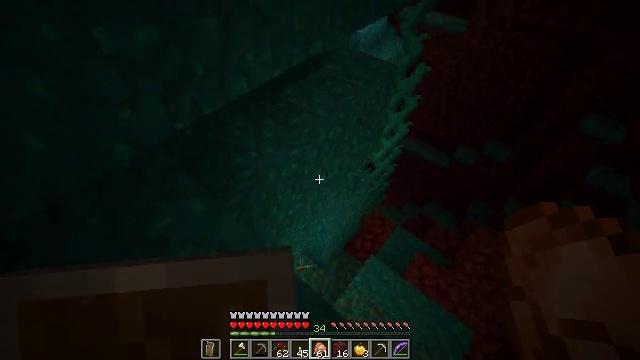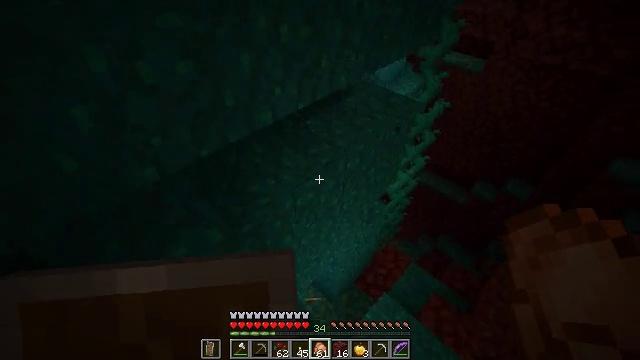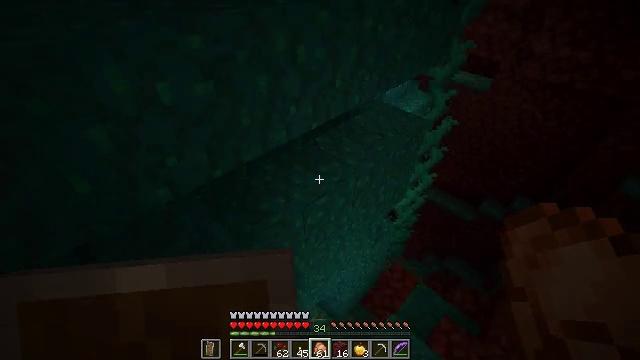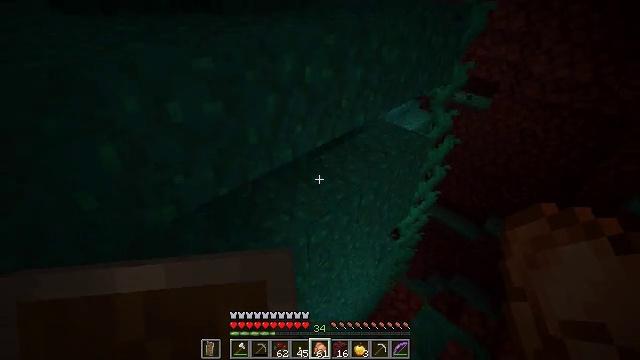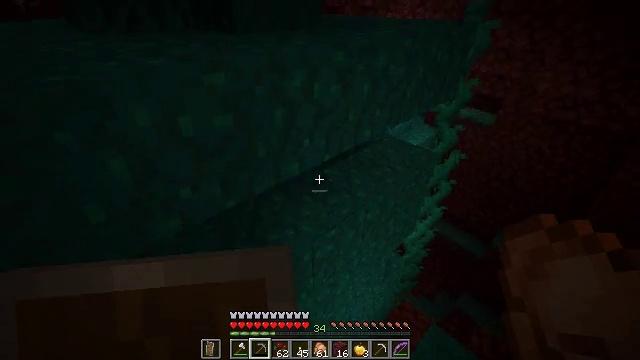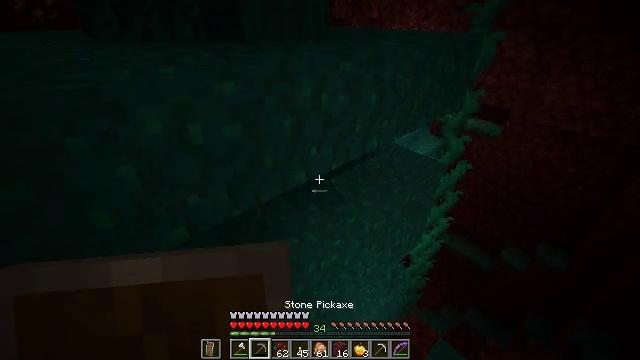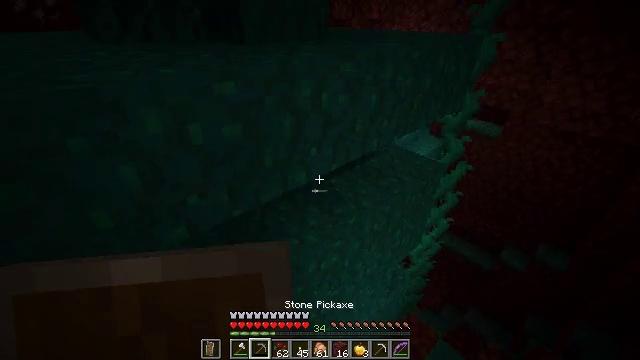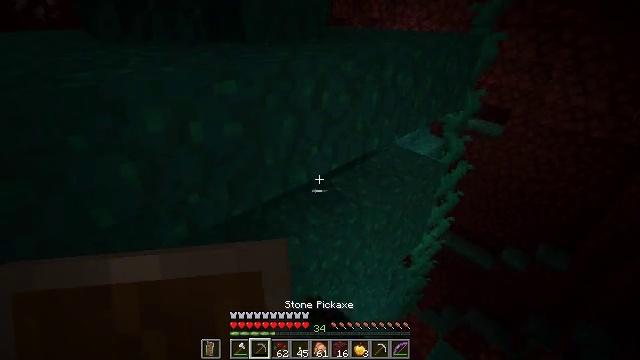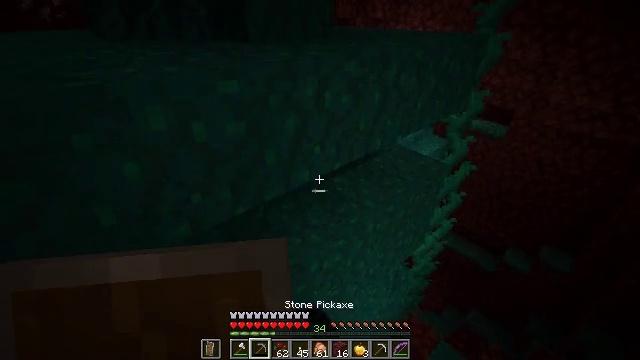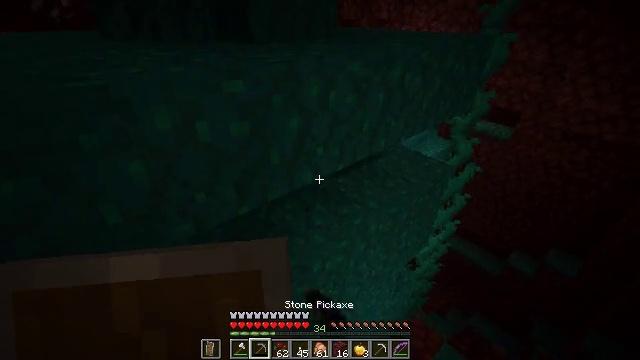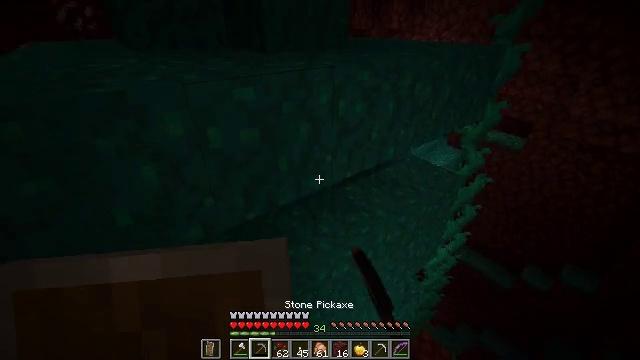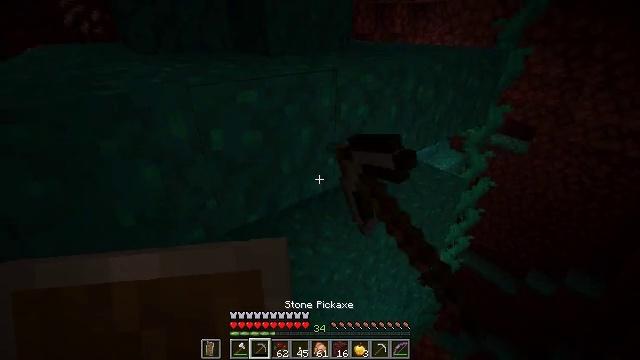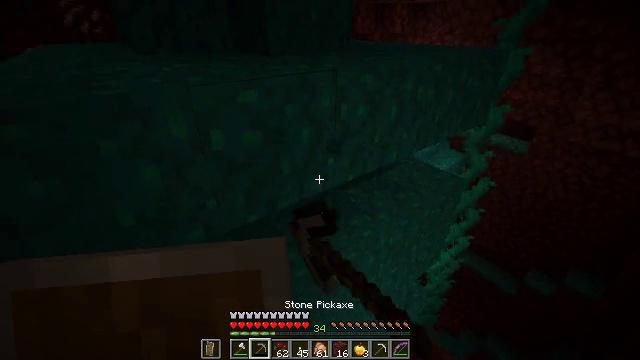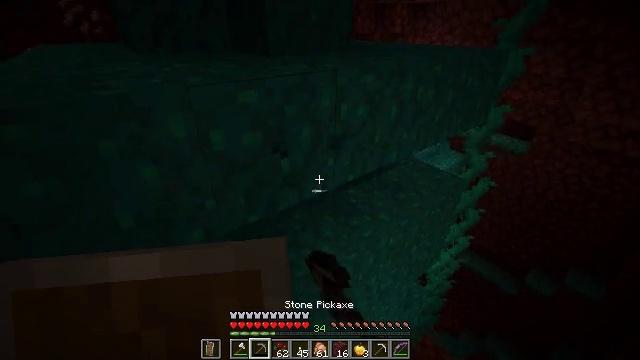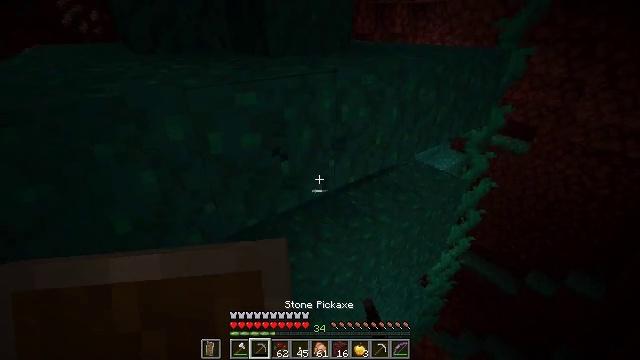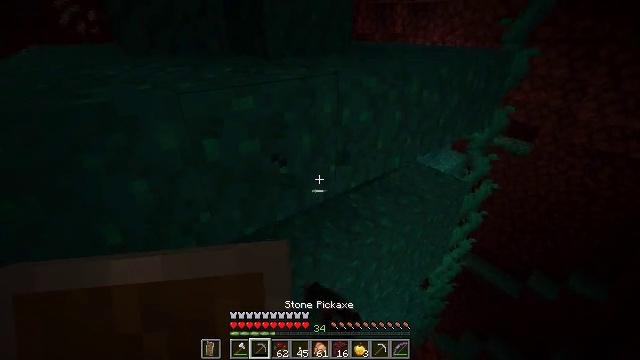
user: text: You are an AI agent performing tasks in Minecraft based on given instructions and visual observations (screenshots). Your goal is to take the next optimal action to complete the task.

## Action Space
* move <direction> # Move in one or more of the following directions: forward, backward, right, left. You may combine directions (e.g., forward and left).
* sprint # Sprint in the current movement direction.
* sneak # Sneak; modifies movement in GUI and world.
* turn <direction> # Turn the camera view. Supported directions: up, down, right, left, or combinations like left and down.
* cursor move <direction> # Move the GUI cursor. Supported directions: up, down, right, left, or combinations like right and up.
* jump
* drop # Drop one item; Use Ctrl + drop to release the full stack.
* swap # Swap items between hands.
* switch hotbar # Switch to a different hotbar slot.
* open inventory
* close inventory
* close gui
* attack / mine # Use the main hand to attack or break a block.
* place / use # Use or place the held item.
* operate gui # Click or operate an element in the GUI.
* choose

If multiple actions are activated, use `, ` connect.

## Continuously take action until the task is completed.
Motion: motion action
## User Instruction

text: Mine warped wart block.
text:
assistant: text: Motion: move forward and move left, sneak, turn left and up
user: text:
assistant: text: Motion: move left, sneak, turn left and up
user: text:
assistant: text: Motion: sneak, turn up
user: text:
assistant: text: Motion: sneak, turn left and up, switch to hotbar 2
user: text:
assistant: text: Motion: sneak, turn left and up, switch to hotbar 2
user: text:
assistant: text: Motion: sneak, attack / mine, switch to hotbar 2
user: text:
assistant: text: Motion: sneak, attack / mine
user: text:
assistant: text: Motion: sneak, attack / mine
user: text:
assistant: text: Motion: sneak, attack / mine
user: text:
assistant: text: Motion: sneak, turn left and up, attack / mine
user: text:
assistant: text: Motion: sneak, attack / mine
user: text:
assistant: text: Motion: sneak, attack / mine
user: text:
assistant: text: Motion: move forward, sneak, attack / mine
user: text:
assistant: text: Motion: move forward, sneak, attack / mine
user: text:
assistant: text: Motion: move forward, sneak, attack / mine
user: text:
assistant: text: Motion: move forward, sneak, attack / mine
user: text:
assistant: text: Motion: move forward, sneak, attack / mine
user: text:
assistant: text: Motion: move forward, sneak, attack / mine
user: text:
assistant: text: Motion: move forward, sneak, attack / mine
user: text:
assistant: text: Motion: move forward, sneak, attack / mine
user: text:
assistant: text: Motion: sneak, attack / mine
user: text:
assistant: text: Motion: sneak, attack / mine
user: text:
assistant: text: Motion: sneak, attack / mine
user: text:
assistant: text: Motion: sneak, attack / mine
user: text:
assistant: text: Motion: sneak, turn left and down, attack / mine
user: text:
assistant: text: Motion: sneak, turn left and down, attack / mine
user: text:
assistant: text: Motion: sneak, turn left, attack / mine
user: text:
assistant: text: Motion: sneak, attack / mine
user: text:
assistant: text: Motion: sneak, attack / mine
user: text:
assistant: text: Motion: sneak, attack / mine